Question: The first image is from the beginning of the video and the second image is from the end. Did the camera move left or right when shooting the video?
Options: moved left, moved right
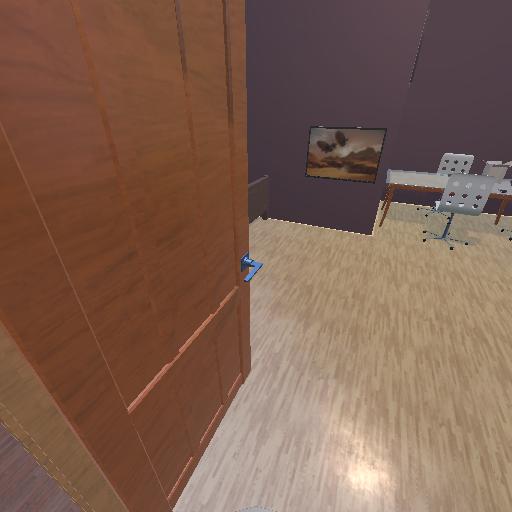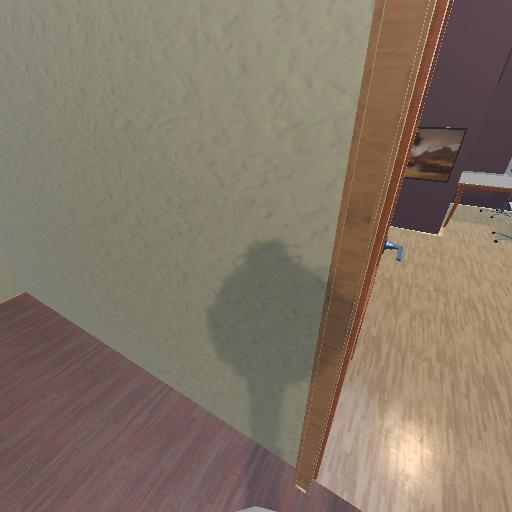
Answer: moved left